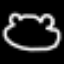
Label: frog